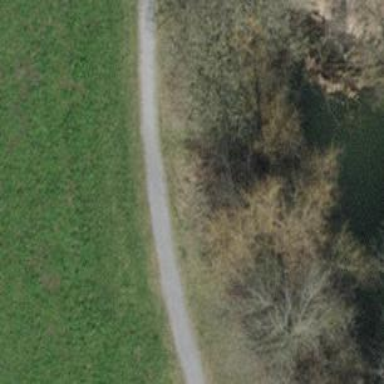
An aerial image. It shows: Path with fine gravel surface.